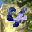
Label: 4